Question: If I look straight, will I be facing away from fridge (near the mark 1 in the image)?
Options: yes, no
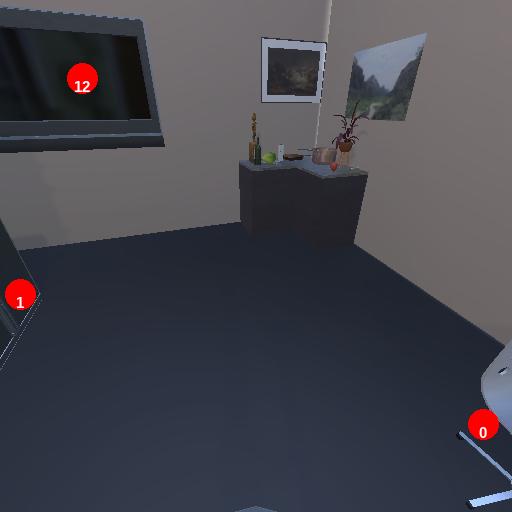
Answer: yes